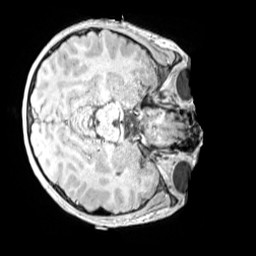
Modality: MP2RAGE
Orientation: axial
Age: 10
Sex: male
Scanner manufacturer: siemens
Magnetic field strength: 3 T
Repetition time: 4 s
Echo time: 0.00299 s